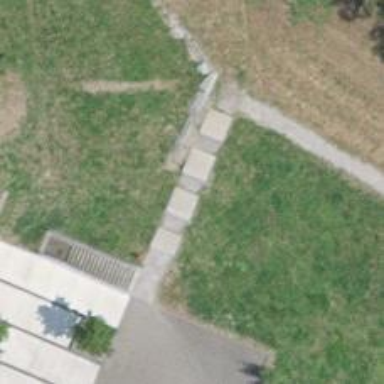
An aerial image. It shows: Road with steps.